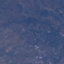
Label: HerbaceousVegetation